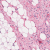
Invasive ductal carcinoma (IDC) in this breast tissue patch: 1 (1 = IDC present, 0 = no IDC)